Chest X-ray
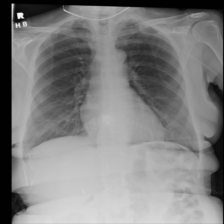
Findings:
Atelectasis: negative
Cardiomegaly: negative
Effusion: negative
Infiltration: negative
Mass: negative
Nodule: negative
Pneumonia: negative
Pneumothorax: negative
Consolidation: negative
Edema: negative
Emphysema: negative
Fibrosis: negative
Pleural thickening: negative
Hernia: negative